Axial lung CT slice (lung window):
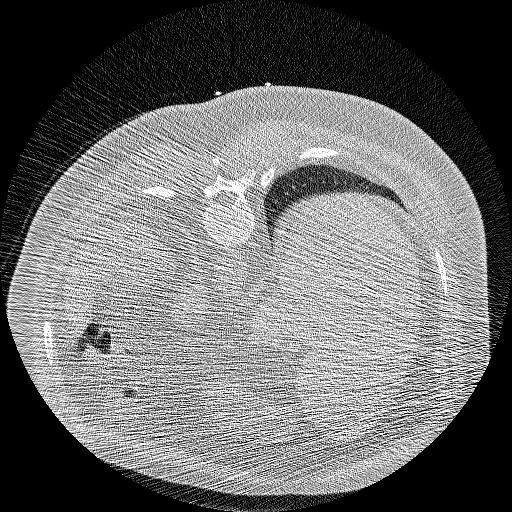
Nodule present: no